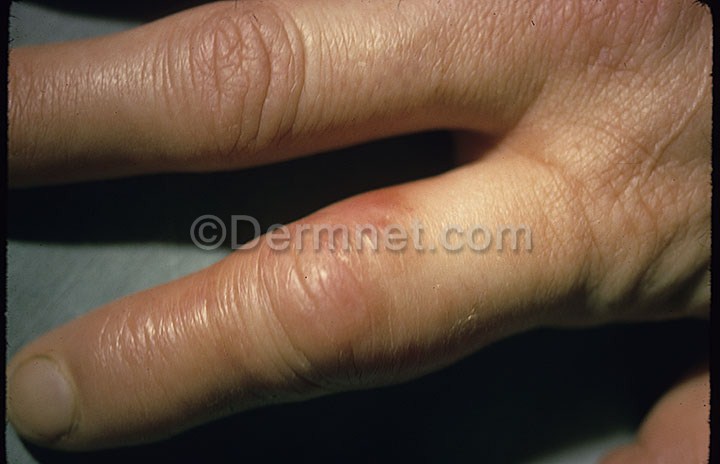
Disease: Cellulitis Impetigo and other Bacterial Infections